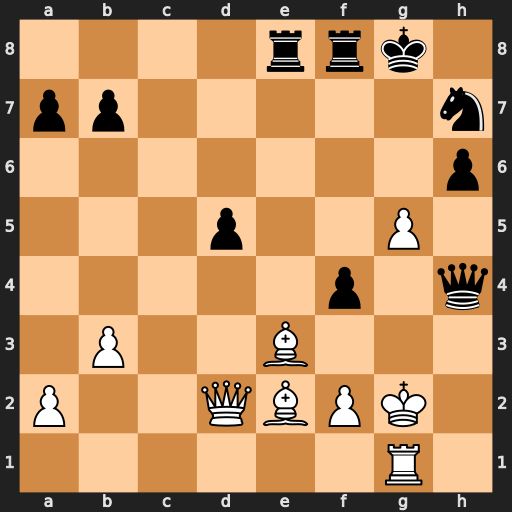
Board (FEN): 4rrk1/pp5n/7p/3p2P1/5p1q/1P2B3/P2QBPK1/6R1
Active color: w
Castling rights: -
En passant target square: -
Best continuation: Qxd5+ Rf7 g6 Qg5+ Qxg5